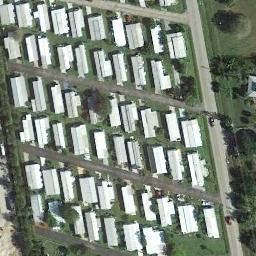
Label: mobile_home_park